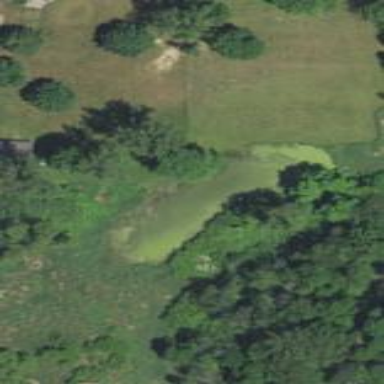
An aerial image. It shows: Detention basin with water.